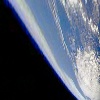
Label: cloud